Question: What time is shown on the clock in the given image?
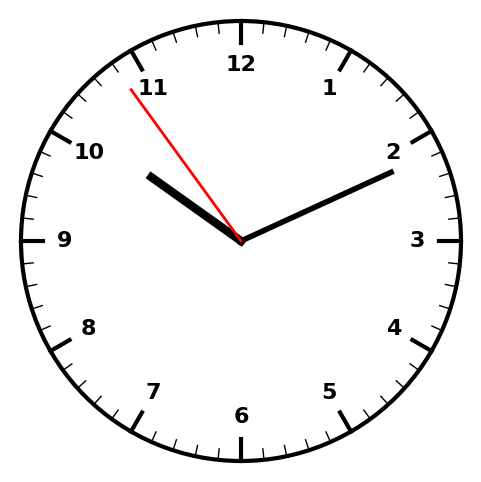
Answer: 10:10:54